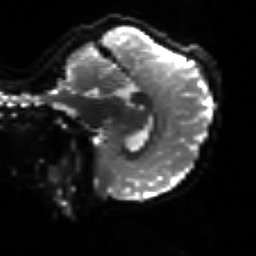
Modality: sbref
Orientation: sagittal
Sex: male
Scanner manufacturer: siemens
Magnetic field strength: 3 T
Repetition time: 5 s
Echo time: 0.071 s